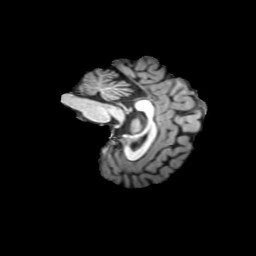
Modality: T1w
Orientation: sagittal
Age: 27
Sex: female
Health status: ill